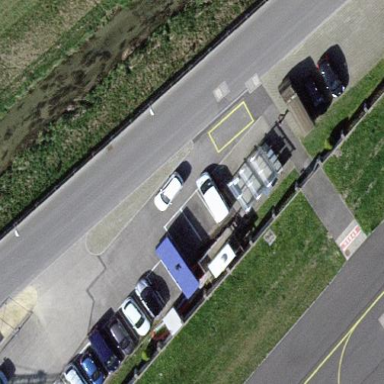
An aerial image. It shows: Parking area.